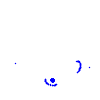
Particle: pion